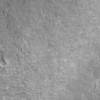
Label: not_dusty